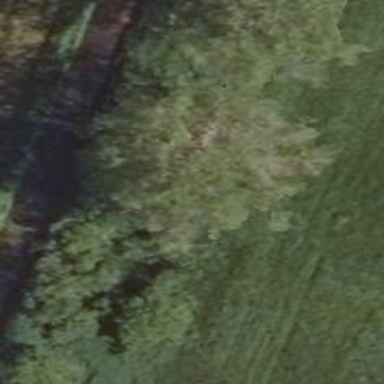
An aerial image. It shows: Single tag "natural: tree."